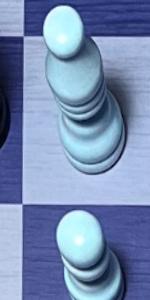
Label: Pawn_White